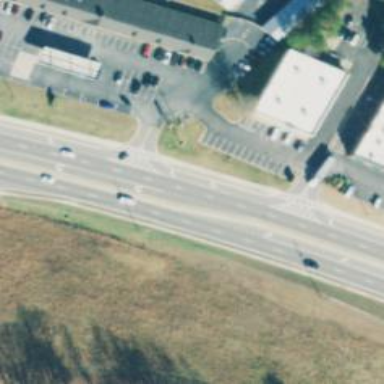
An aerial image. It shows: Marked crossing on footway.